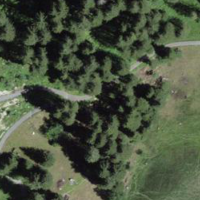
EUNIS habitat code: 44
Species observed at this site:
Parnassia palustris
Lysimachia nemorum
Petasites albus